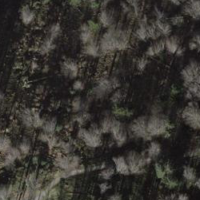
EUNIS habitat code: 41
Species observed at this site:
Prunella vulgaris